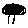
Label: tree